Field crop: maize
Growth stage: 1
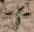
Species: atriplex